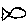
Label: fish